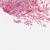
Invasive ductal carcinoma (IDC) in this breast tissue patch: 0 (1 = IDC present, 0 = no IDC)